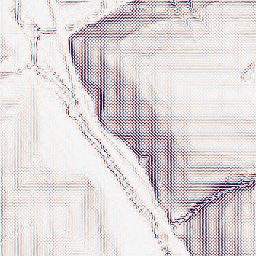
Category: wavelet
Decomposition family: wavelet_biorthogonal
Decomposition parameters: wavelet: bior1.3
level: 2
Upsampling method: linear_exact
Upsampling parameters: scale: 8
Upsampling scale: 8